Question:
I need to do this always before running unitTester file. I cannot understand why this is required. What does this mean? And why is the '"Add to Path > Selected Folders and Subfolders"' not enough?
<URL>
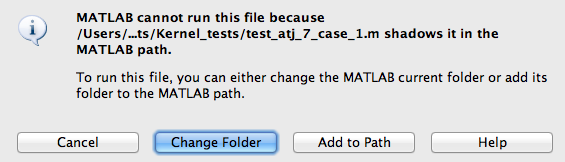
Answer: MATLAB searches for m-files on its search path, you can display it using the 'path' command. If you have multiple m-files with the same basename (i.e. the part of the filename before the extension, excluding the directories) on the MATLAB path then MATLAB can only execute the one that comes first on the path.
You can use the 'addpath' and 'rmpath' functions to dynamically modify the path. For example, you could automatically add the relevant directories automatically in your test running script. Note that 'addpath' adds the new path to the head of the path list, which makes sure that it takes precedence over the existing entries.
Another way to prevent name conflicts like these are <URL>.
EDIT: To convert a directory into a package, do the following:
- '+'- - 'packagename.''import packagename.*'
In general I'd prefer packages to dynamic path modifications, because they're easier to use. Note that you can nest packages (i.e. 'my_matlab_files/+mypkg/+nested/foo.m').